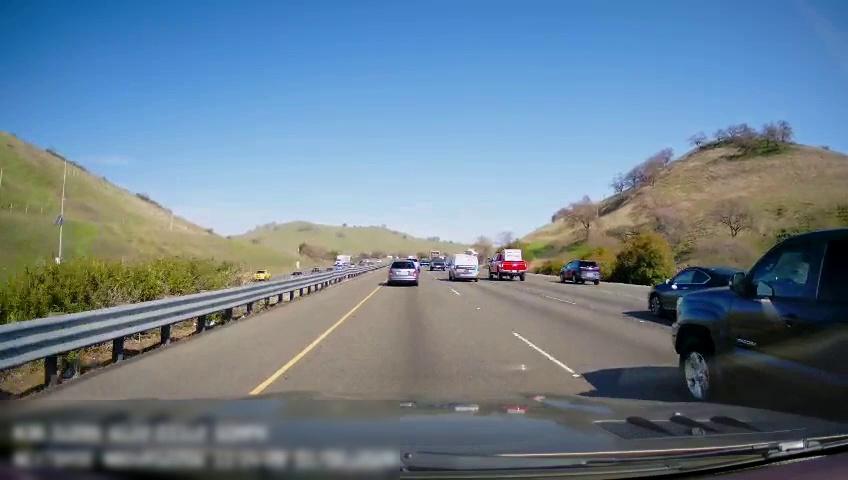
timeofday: Day
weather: Sunny
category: Drivable Space
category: Drivable Space
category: Vehicles | Truck
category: Vehicles | Car
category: Vehicles | Car
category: Vehicles | Car
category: Vehicles | SUV
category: Vehicles | SUV
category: Vehicles | Truck
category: Vehicles | Truck
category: Vehicles | Car
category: Vehicles | SUV
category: Vehicles | Van
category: Vehicles | Truck
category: Vehicles | SUV
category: Lanes | Current Lane
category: Lanes | Current Lane
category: Lanes | Alternate Lane